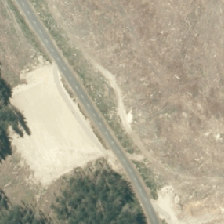
Land cover: harvested_forest